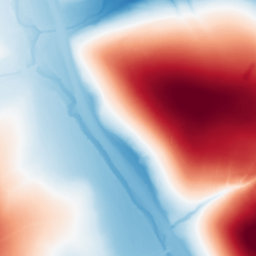
Category: trend_removal
Decomposition family: polynomial_high
Decomposition parameters: degree: 4
Upsampling method: quadratic
Upsampling parameters: scale: 4
Upsampling scale: 4